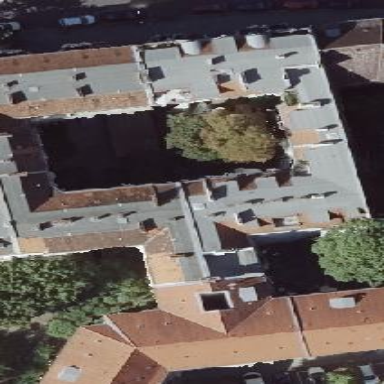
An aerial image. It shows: Unique apartment building with double saltbox roof shape.